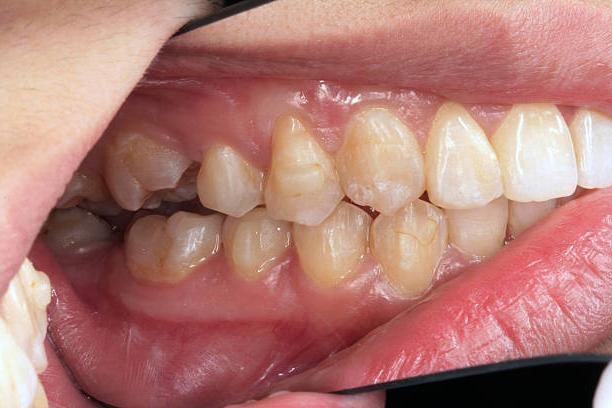
Condition: Calculus